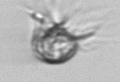
Label: Ciliophora